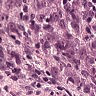
Metastatic tissue present: yes